Field crop: maize
Growth stage: 2
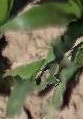
Species: maize